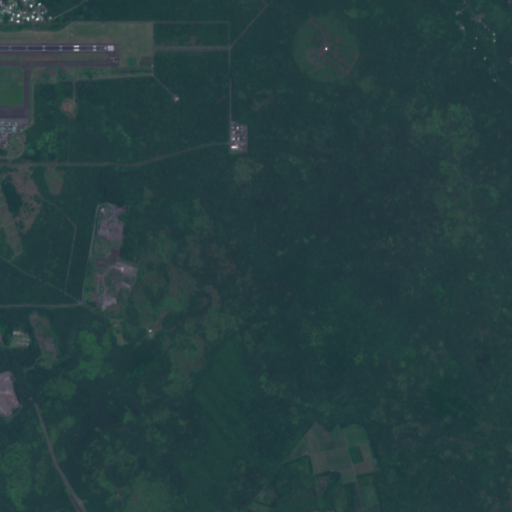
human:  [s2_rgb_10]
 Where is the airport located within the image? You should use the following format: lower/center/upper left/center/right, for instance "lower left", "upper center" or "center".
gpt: The airport is located in the upper left of the image.
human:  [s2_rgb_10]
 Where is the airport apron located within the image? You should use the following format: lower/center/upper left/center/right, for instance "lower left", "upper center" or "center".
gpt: The airport apron is located in the upper left of the image.
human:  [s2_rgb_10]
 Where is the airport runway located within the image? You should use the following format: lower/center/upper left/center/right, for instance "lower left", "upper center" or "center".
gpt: The airport runway is located in the upper left of the image.
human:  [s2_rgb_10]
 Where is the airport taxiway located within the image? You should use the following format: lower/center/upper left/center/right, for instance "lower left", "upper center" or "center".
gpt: The airport taxiway is located in the upper left of the image.
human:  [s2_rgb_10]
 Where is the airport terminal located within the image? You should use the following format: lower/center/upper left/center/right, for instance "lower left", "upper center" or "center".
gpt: The airport terminal is located in the upper left of the image.
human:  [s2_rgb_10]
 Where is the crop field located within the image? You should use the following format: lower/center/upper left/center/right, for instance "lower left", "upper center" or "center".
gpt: The crop field is located in the lower right of the image.
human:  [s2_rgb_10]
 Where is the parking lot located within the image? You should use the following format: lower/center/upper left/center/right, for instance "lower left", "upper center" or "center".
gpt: The parking lot is located in the upper left of the image.
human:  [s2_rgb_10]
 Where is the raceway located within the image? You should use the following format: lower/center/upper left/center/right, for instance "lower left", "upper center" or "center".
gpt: The raceway is located in the lower left of the image.
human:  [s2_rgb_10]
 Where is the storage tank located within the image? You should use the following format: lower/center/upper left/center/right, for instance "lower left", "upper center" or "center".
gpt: The storage tank is located in the upper center of the image.
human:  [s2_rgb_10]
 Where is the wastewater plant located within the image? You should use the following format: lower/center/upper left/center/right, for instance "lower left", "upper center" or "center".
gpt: The wastewater plant is located in the upper center of the image.
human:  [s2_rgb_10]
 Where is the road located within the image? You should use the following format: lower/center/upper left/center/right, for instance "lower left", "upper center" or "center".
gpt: There is no road in the image.